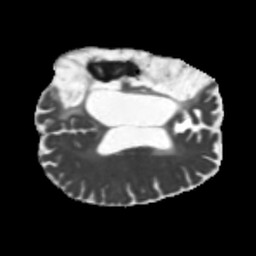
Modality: MD
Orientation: axial
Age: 63
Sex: male
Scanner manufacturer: siemens
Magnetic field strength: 3 T
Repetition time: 5.25 s
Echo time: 0.08 s